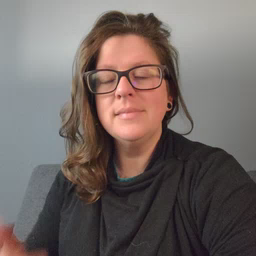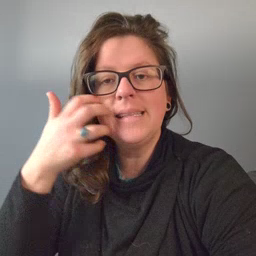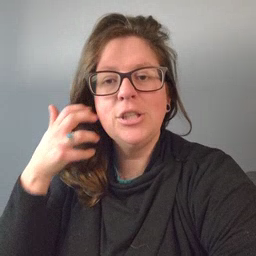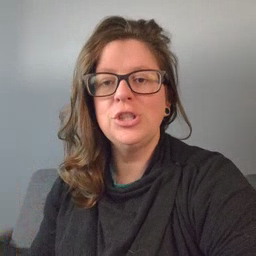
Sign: tiger